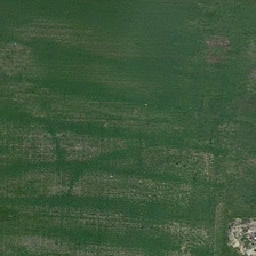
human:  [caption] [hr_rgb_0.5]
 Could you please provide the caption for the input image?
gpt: The vertical texture of mwadow is lush.

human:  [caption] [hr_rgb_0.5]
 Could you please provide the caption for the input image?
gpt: The mwado with vertical structure has Grass. Yeah.

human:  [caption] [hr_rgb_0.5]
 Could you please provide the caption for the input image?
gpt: The mwadow with vertical text has lush grass.

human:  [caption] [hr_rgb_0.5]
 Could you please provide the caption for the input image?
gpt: The vertical texture has a pale grass.

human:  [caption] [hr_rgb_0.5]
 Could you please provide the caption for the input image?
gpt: The mwado with vertical structure has Grass. Yeah.